Question: I would like to create the following 'UIAlertAction':

'''
@IBAction func buttonUpgrade(sender: AnyObject) {
let alertController = UIAlertController(title: "Title",
message: "Message",
preferredStyle: UIAlertControllerStyle.Alert)
let cancelAction = UIAlertAction(title: "Cancel", style: .Cancel) { (action) in
// ...
}
alertController.addAction(cancelAction)
}
'''
I'm aware that an 'UIAlertController' is initialized with a 'title', 'message', and whether it prefers to be displayed as an alert or action sheet.
When the button is pressed I would like to display the alert, but 'alert.show()' doesn't work. Why doesn't my code work?
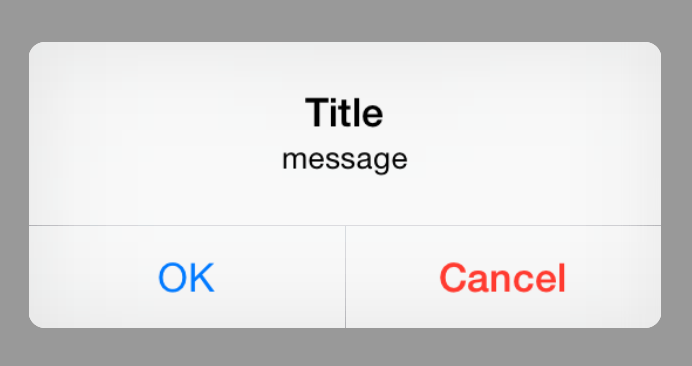
Answer: The main issue here is that 'UIAlertController' (unlike 'UIAlertView') is a subclass of 'UIViewControlller', meaning it needs to be presented as such (and not via the 'show()' method). Other than that, if you want to change to color of the cancel button to red, you have to set the cancel action's alert style to '.Destructive'.
This only works if you want the button to be red. If you want to change the colors of the buttons in the alert controller to arbitrary colors, this can only be done by setting the 'tintColor' property on the alert controller's 'view' property, which will change the tint color of all of its buttons (except those that are destructive). It should be noted that with the design paradigms that Apple has put in place, it isn't necessary to change the cancel button's color due to the implications of its having bolded text.
If you do still want the text to be red though, it can be done like this:
'''
let alertController = UIAlertController(
title: "Title",
message: "Message",
preferredStyle: UIAlertControllerStyle.Alert
)
let cancelAction = UIAlertAction(
title: "Cancel",
style: UIAlertActionStyle.Destructive) { (action) in
// ...
}
let confirmAction = UIAlertAction(
title: "OK", style: UIAlertActionStyle.Default) { (action) in
// ...
}
alertController.addAction(confirmAction)
alertController.addAction(cancelAction)
presentViewController(alertController, animated: true, completion: nil)
'''
Which produces the results you're after: